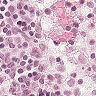
Metastatic tissue present: no